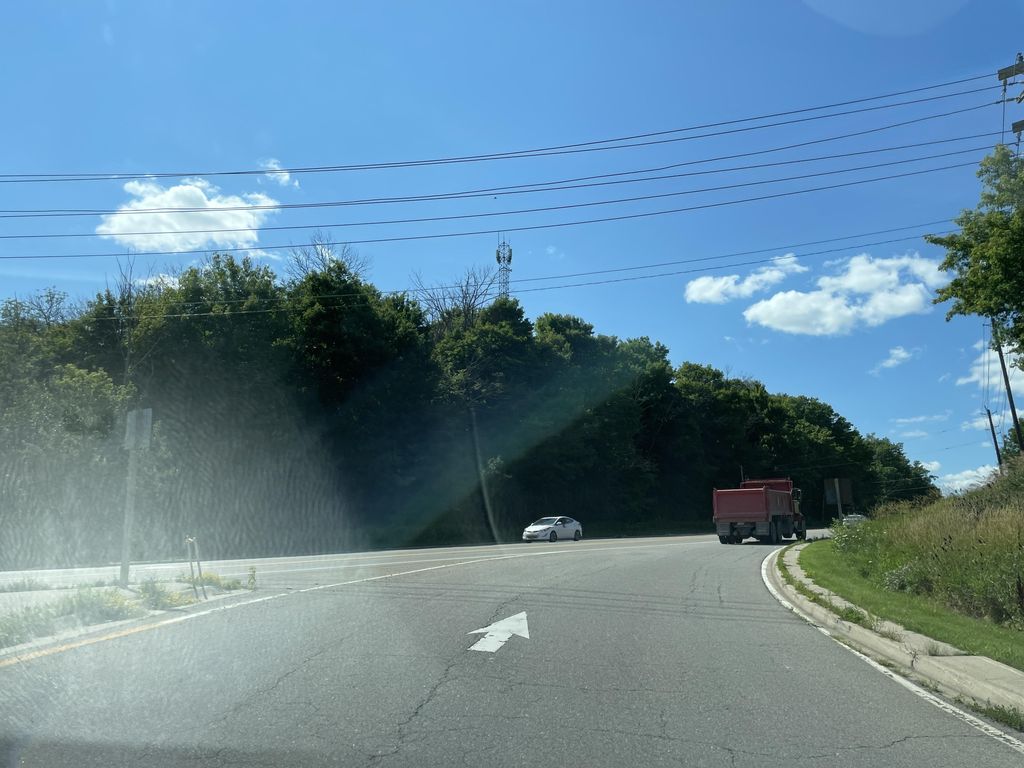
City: kitchener-waterloo